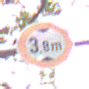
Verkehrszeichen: TatsaechlicheHoehe
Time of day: Midday
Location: Outdoor (Nature)
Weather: Overcast
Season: NotSpecified
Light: Natural